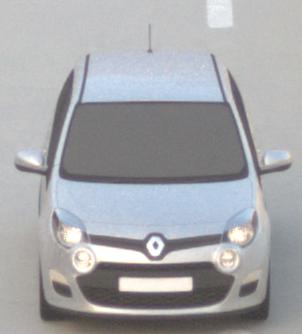
Make: Renault
Model: Twingo 1.2 LEV 16V 75
Detailed model: Twingo (II)
Model produced from: 2012/01
Model produced until: 2014/07
Doors: 3
Color: white
Road condition: dry road
Daytime: sunrise or sunset
Contrast: low contrast